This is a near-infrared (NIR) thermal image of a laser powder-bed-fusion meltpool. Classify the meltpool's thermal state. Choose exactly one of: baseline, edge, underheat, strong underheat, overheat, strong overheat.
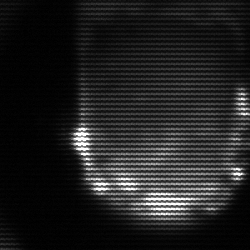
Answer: baseline